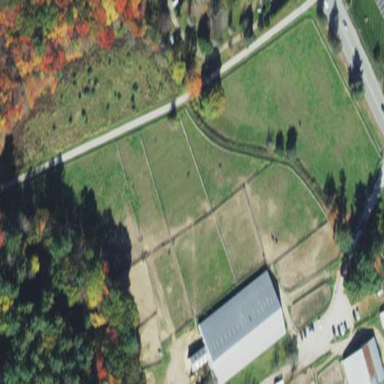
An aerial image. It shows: Fence around area designated for animal keeping.